Field crop: maize
Growth stage: 2
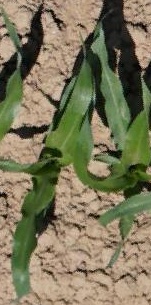
Species: maize